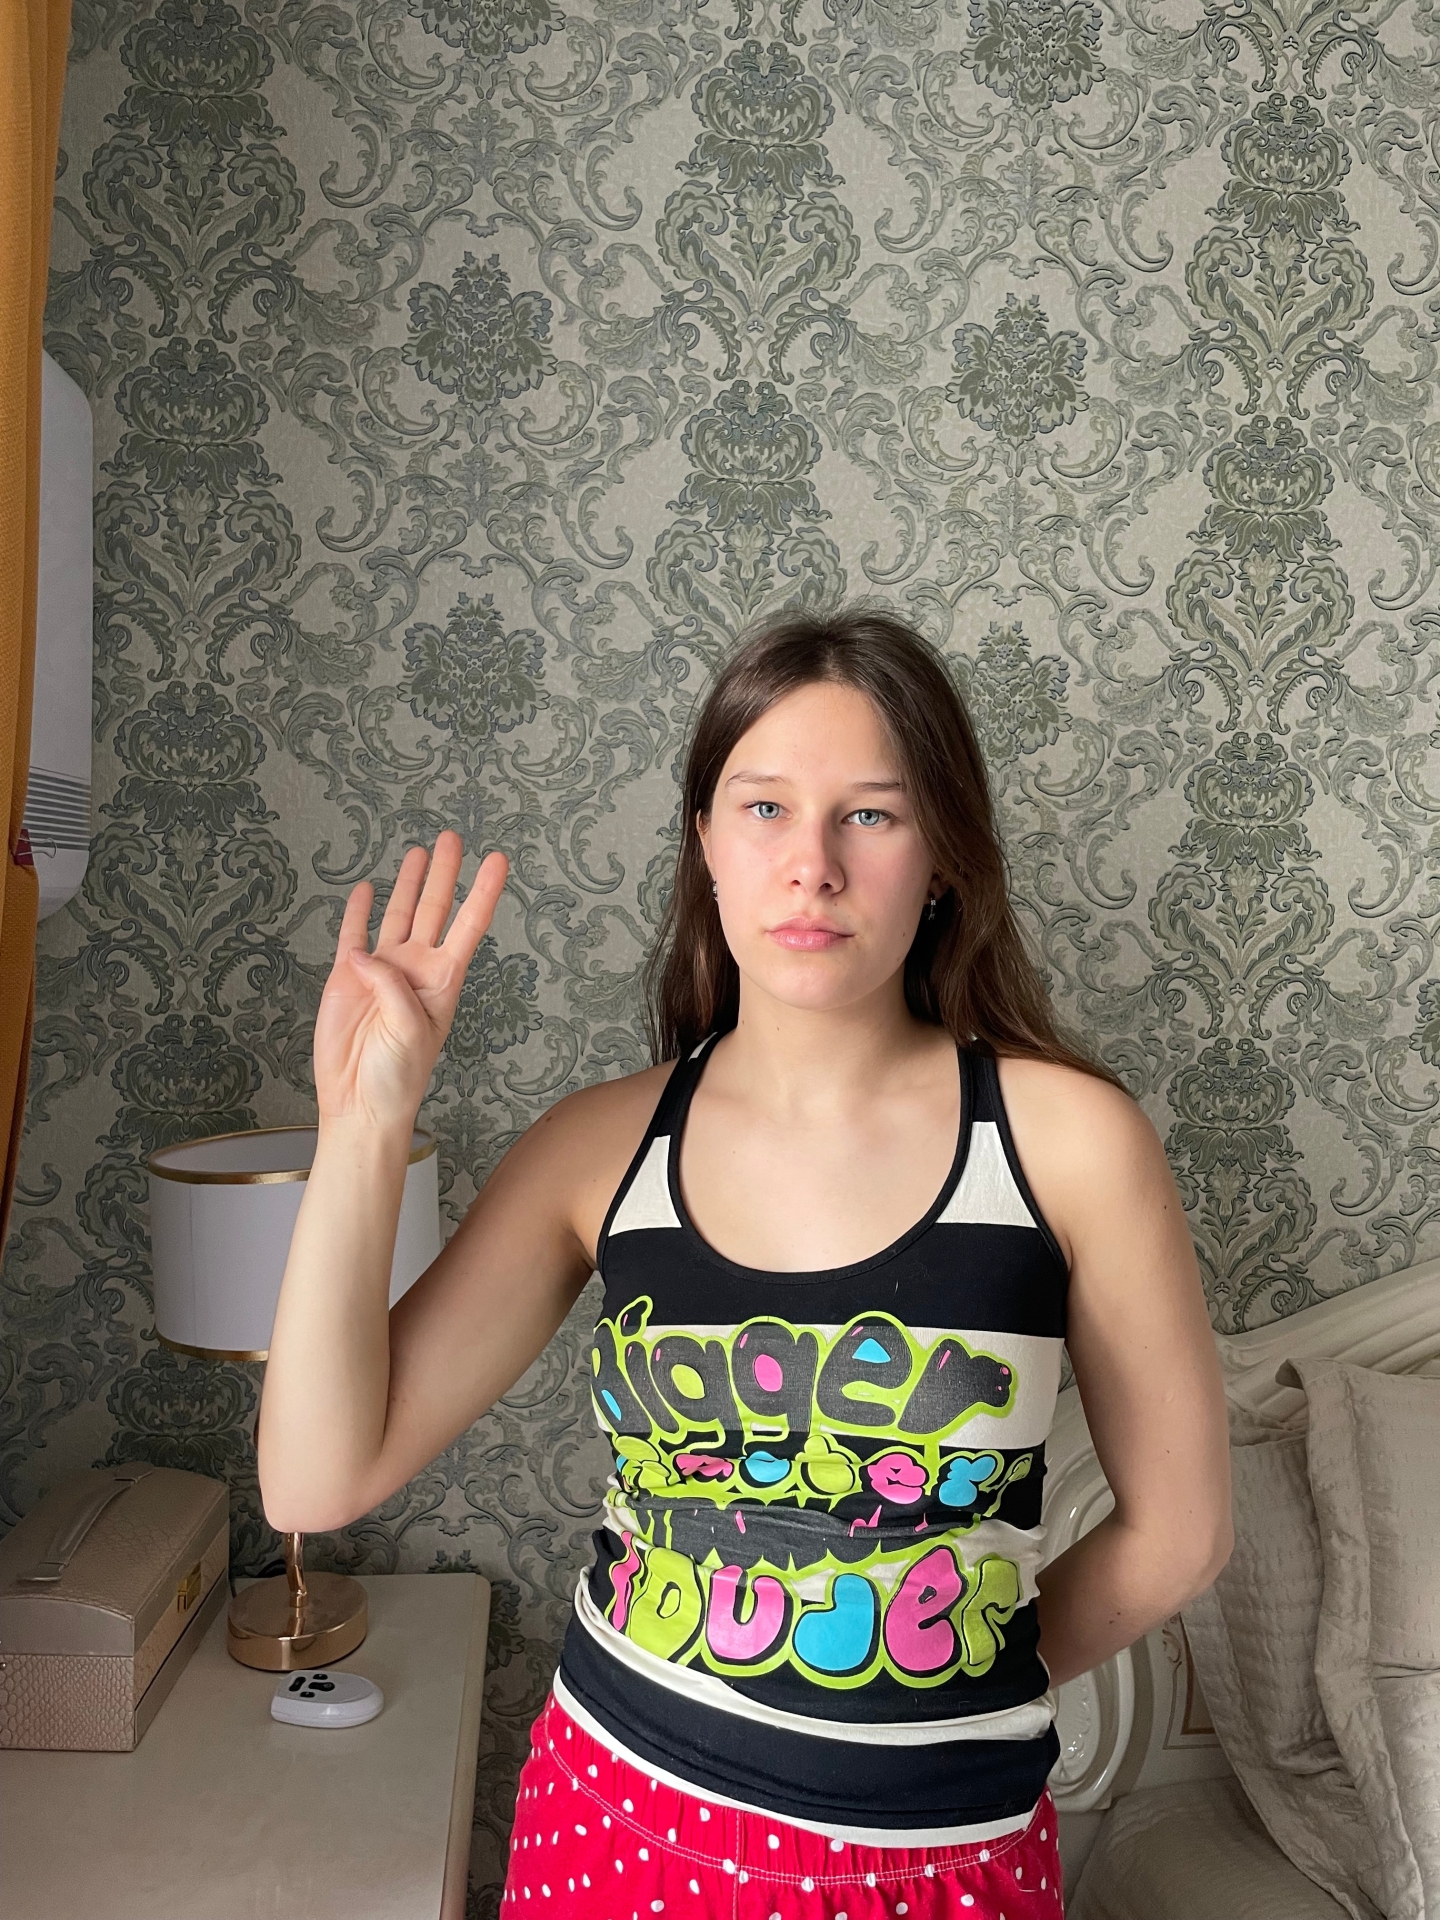
Label: clear